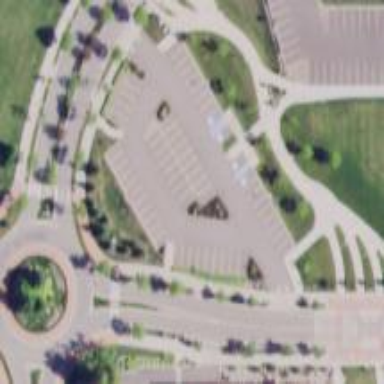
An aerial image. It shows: Parking area.